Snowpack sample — Buffalo Mountain, Silverthorne, Colorado, USA (2/22/26, 2:02 PM MST)
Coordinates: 39.622, -106.113
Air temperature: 33 °F
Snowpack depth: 63 cm
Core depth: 40 cm
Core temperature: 26.6 °F
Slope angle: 11°, slope face: 116°
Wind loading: low
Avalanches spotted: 0
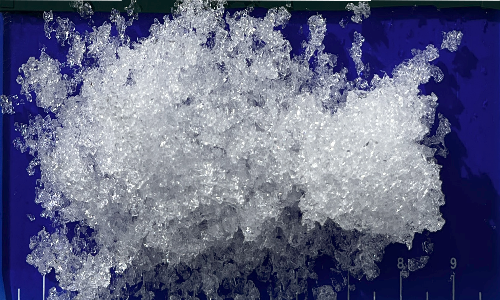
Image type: core
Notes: In a firebreak similar to site 1, minimal wind loading with no spotted avalanches (not many faces in view though)